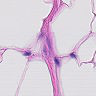
Metastatic tissue present: no